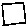
Label: square